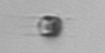
Label: Skeletonema